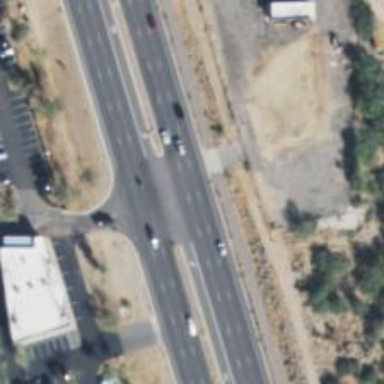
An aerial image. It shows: Trunk highway.